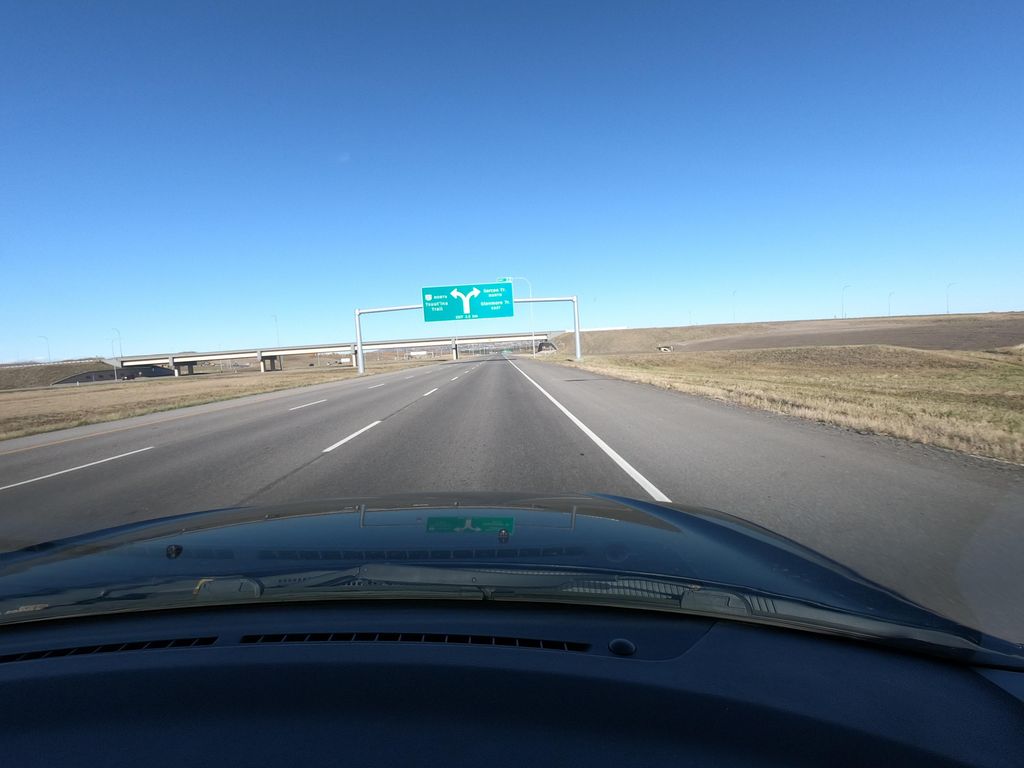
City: calgary